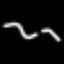
Label: squiggle